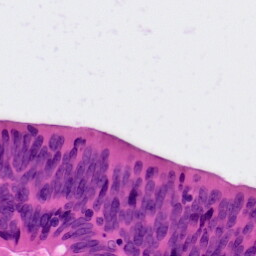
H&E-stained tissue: Colon